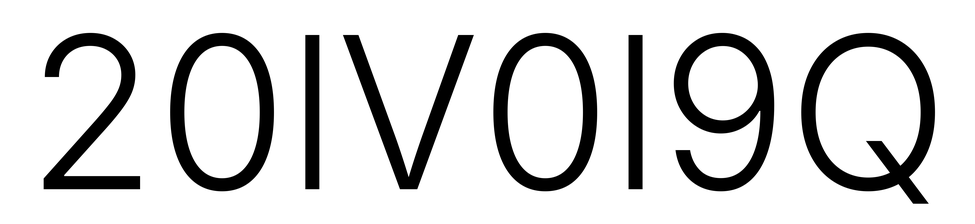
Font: Inter_Light